Question: Can we do something like image below on cakephp. If can, how to do it? I am struggle with it. I try to find any answers but can not found something like this. Any answers for this problem will be great appreciated.

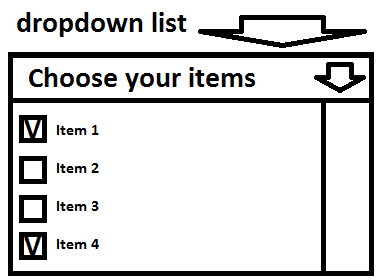
Answer: This can also be done with Bootstrap as well. The functionality is generally the same as @Anubhav 's answer from a bit earlier, however this is a little cleaner and a more up to date solution. The Bootstrap Framework is maintained/updated a lot more frequently.

See here for full solution:
<URL>